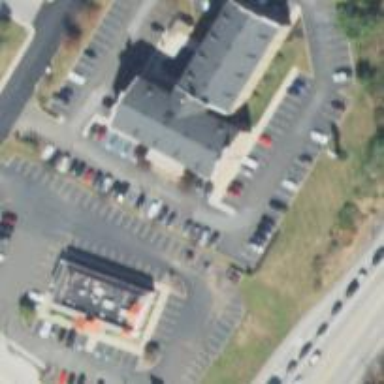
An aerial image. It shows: Hotel building.